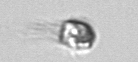
Label: Balanion